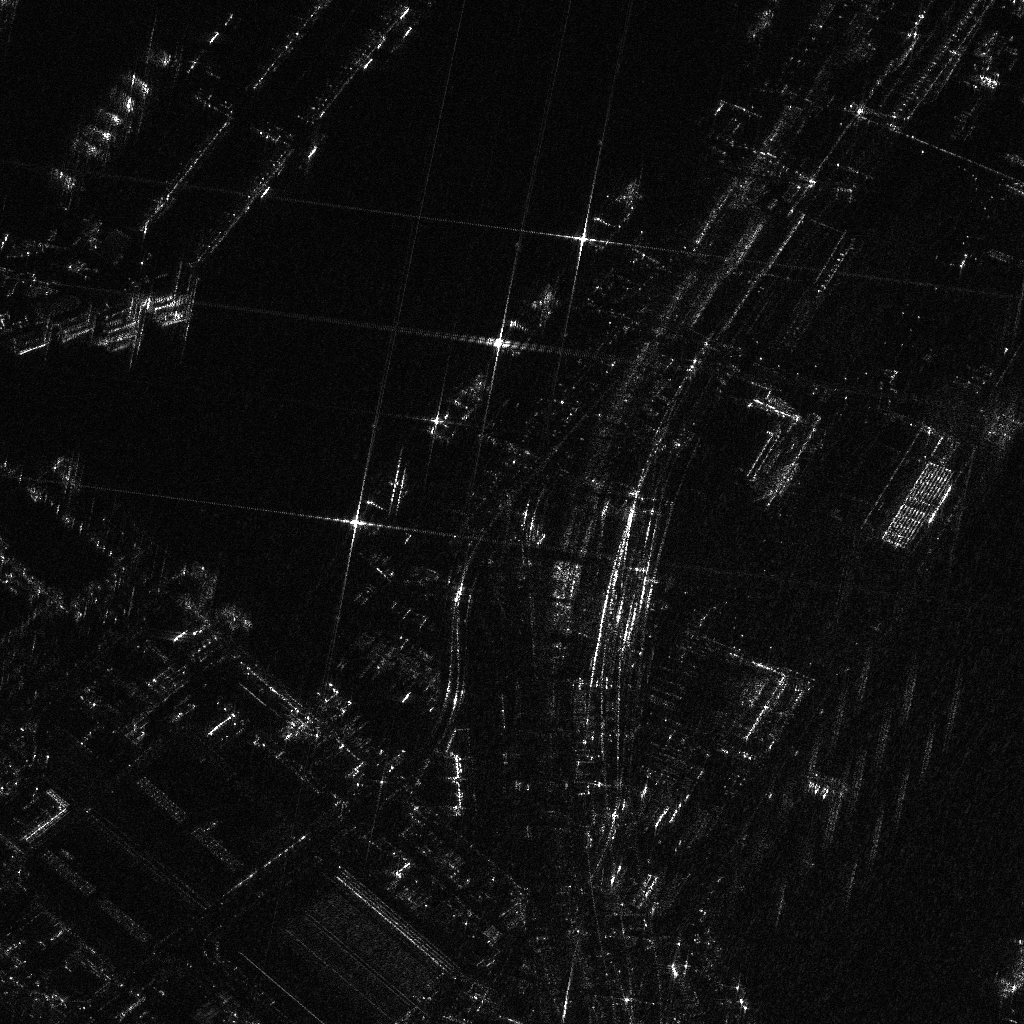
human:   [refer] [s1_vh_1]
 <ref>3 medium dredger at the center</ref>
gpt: <box>[[49, 26, 53, 35, 43], [42, 35, 46, 44, 43], [34, 44, 38, 53, 43]]</box>